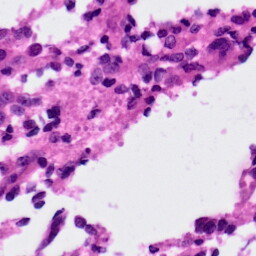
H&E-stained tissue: Ovarian